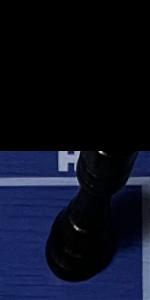
Label: Rook_Black